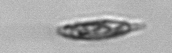
Label: Euglena